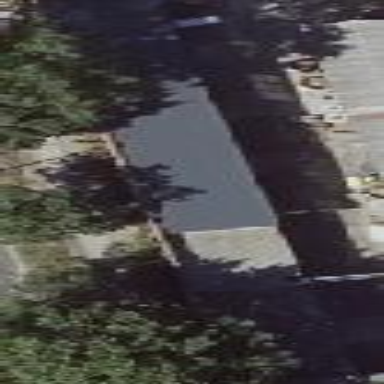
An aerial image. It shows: View of roof of building.